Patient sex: F
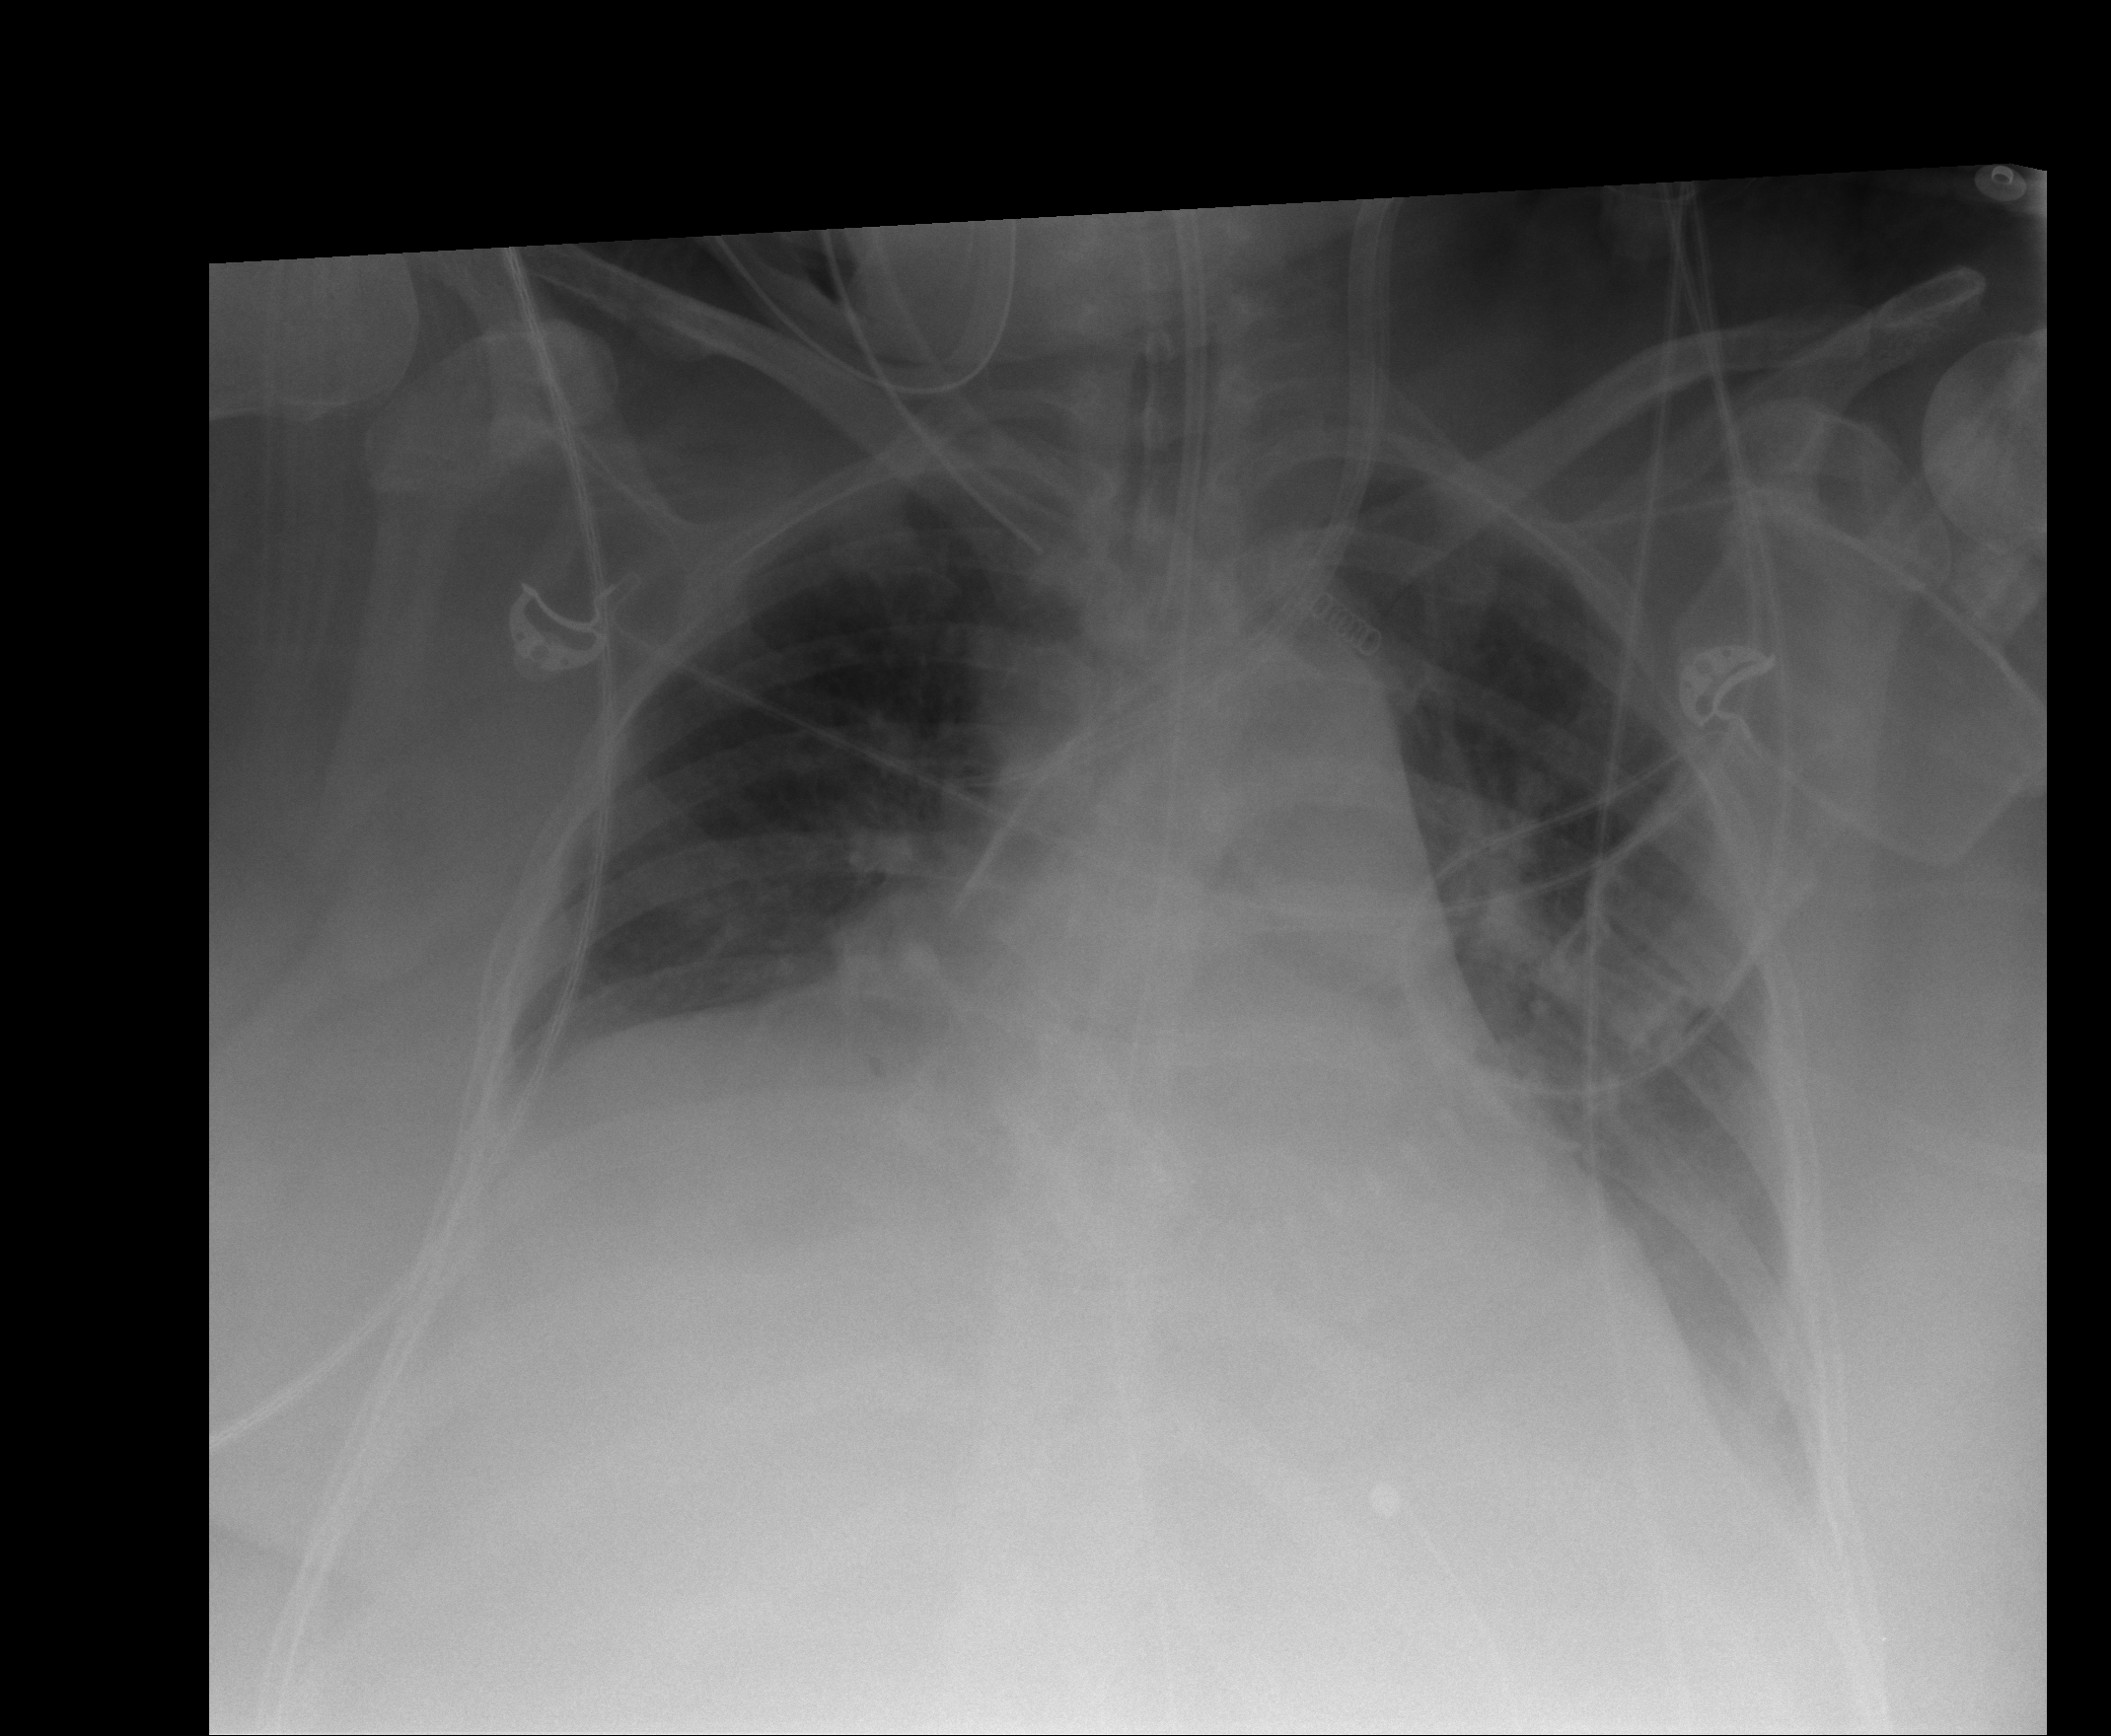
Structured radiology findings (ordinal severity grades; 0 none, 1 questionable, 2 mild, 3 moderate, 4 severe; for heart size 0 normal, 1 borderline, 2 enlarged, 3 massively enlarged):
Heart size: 0
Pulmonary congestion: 0
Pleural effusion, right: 3
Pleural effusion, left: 2
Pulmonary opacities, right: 2
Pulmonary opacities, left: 2
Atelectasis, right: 3
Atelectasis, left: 3